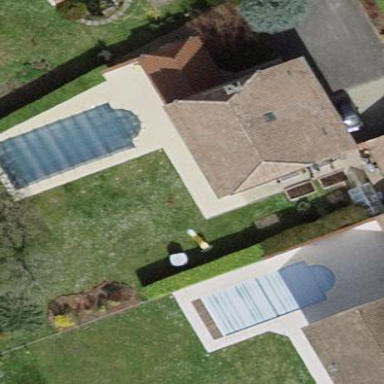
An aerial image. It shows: Garden surrounded by fence.